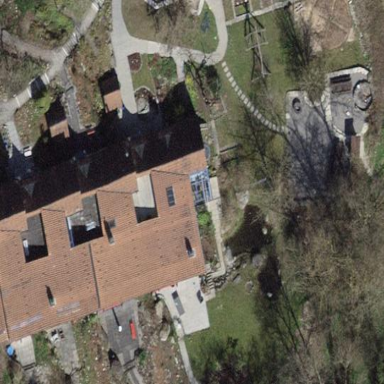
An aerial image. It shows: Terrace building.